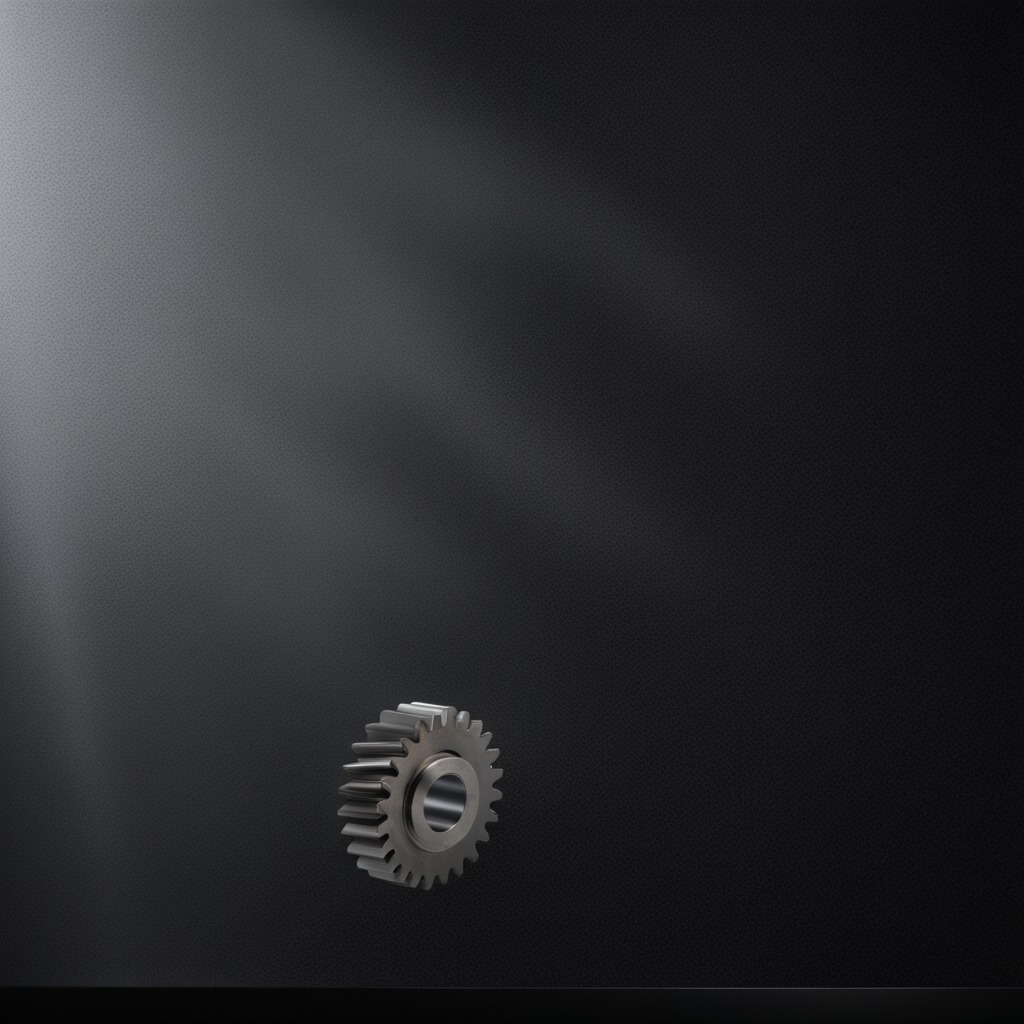
A steel gear with teeth lies on the clean granite tabletop covered with a black rubber mat inside a workshop under bright overhead lighting crisp shadows high clarity worn but beneath the mat.